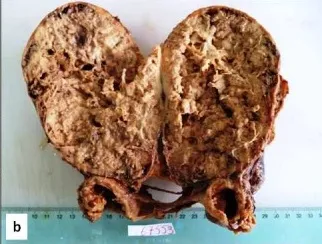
Radiological and pathological characteristics of solid pseudopapillary neoplasm in case 1. Cut section of the tumour demonstrating a heterogeneous predominantly solid mass surrounded by a thick fibrous capsule with extensive necrosis.
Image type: medical_photograph (other_medical_photograph)